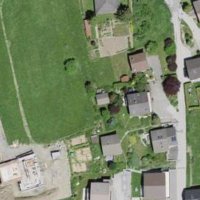
EUNIS habitat code: 55
Species observed at this site:
Populus tremula